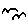
Label: bird